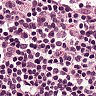
Metastatic tissue present: no